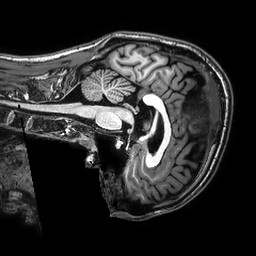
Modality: T1w
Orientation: sagittal
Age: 29
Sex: male
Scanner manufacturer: philips
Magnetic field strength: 3 T
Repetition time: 0.008139 s
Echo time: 0.003724 s